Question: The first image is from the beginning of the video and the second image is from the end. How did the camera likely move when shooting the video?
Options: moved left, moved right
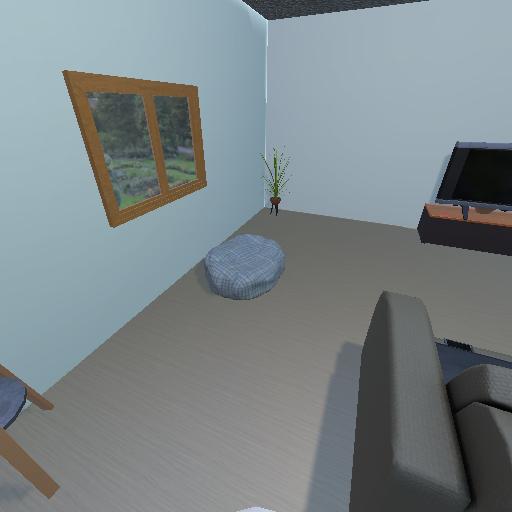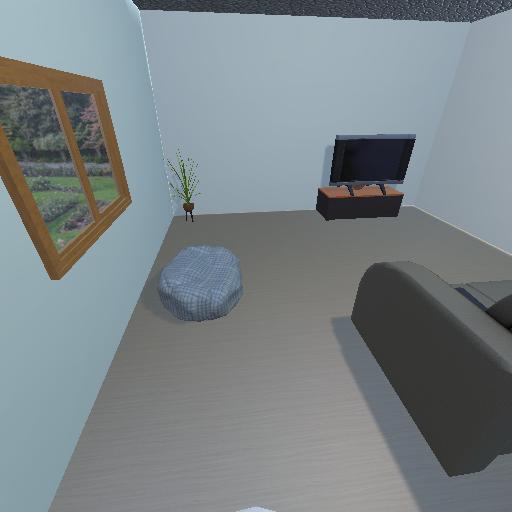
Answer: moved left